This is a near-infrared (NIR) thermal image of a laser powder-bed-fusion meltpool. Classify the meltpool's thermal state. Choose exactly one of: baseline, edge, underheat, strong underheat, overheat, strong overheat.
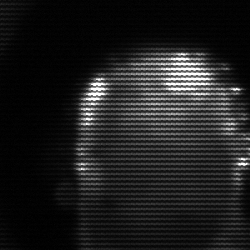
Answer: baseline